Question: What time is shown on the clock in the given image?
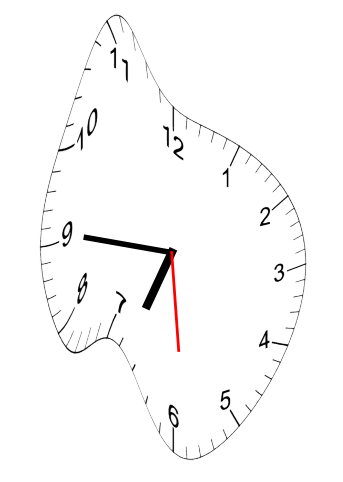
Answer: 06:45:29